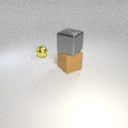
small yellow metal sphere behind large brown rubber cube